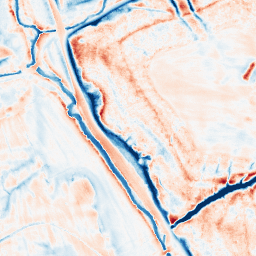
Category: classical
Decomposition family: gaussian
Decomposition parameters: sigma: 5
Upsampling method: quintic
Upsampling parameters: scale: 4
Upsampling scale: 4